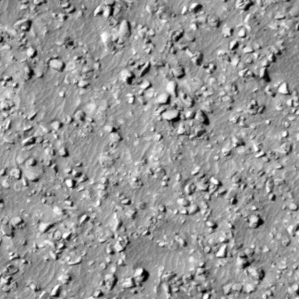
Label: non_frost